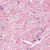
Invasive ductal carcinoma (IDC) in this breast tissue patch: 0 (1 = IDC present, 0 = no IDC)